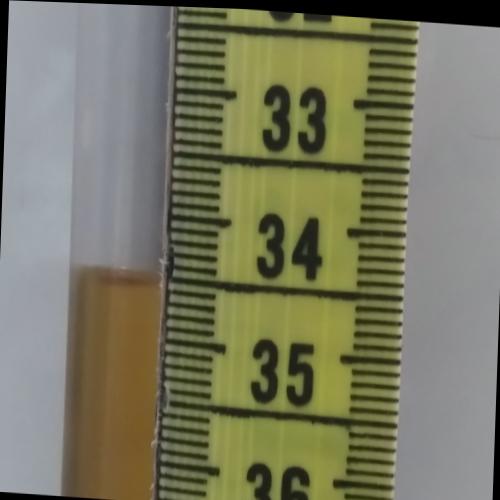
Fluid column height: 34.5 cm